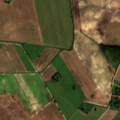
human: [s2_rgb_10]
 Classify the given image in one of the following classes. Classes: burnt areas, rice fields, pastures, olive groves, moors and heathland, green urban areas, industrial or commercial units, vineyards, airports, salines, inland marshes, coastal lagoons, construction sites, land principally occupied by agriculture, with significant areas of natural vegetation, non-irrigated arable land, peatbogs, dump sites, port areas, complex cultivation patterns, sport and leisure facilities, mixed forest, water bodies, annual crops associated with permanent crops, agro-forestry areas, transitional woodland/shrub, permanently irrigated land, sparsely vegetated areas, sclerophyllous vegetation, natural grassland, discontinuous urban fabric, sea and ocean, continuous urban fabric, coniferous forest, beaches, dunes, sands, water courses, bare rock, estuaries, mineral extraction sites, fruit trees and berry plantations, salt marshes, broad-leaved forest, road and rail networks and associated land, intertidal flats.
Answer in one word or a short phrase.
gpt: non-irrigated arable land, complex cultivation patterns